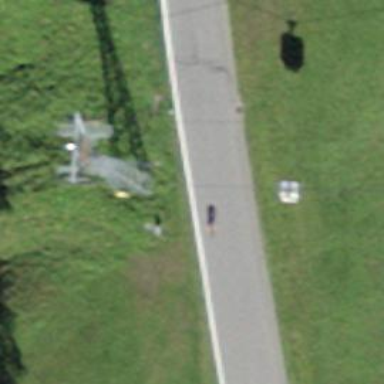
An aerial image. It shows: Pylon for aerialway.